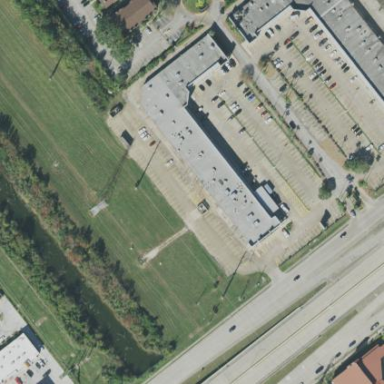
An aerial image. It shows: Retail building.